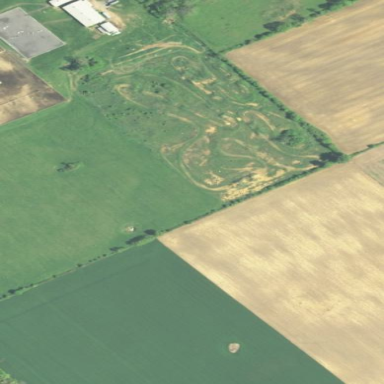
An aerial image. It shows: Dirt track used for motocross.